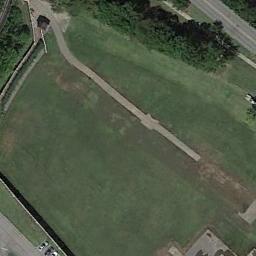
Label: meadow